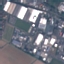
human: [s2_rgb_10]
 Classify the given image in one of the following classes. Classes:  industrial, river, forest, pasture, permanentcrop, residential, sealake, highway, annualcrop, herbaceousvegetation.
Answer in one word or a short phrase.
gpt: Industrial